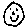
Label: smiley face